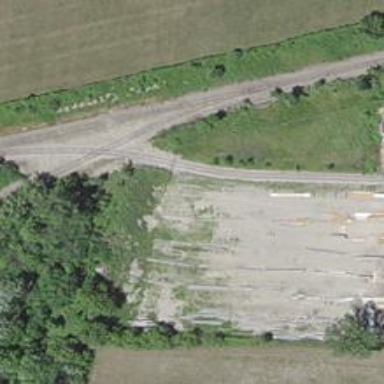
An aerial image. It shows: Railway spur service.